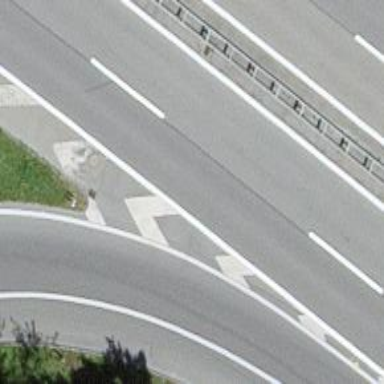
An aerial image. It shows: Asphalt motorway.